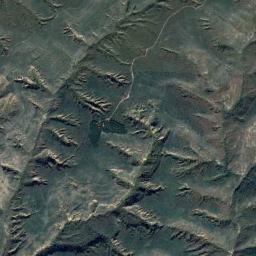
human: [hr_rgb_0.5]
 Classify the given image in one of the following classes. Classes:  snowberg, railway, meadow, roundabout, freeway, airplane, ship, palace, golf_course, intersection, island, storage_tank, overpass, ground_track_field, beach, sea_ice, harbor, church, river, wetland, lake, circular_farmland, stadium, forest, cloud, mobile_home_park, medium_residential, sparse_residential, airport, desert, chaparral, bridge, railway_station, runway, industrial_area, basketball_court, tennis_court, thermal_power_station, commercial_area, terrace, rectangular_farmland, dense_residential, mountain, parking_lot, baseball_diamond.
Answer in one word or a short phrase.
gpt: mountain